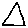
Label: triangle